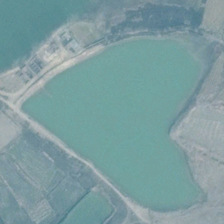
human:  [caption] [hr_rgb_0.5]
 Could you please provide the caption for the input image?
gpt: an almost fan-shaped pond is surrounded by farmlands .

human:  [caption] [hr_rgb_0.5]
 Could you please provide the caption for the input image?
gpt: an almost fan-shaped pond is surrounded by farmlands .

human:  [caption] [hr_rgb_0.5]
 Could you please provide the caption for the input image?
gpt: an almost fan-shaped pond is surrounded by farmlands .

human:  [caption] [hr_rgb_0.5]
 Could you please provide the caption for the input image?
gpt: an almost fan-shaped pond is surrounded by farmlands .

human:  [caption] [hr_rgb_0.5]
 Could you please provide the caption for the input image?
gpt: an almost fan-shaped pond is surrounded by farmlands .